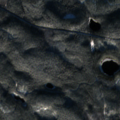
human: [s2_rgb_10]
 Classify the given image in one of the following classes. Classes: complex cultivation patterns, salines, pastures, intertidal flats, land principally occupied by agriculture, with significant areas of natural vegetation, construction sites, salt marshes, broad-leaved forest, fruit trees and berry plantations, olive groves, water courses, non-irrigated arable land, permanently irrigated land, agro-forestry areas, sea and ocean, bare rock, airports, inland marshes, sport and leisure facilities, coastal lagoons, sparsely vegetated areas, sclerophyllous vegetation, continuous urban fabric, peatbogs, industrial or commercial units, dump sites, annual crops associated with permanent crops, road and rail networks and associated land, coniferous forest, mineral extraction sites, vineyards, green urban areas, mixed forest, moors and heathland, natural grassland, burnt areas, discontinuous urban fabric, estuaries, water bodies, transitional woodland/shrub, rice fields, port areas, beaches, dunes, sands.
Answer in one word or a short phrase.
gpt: coniferous forest